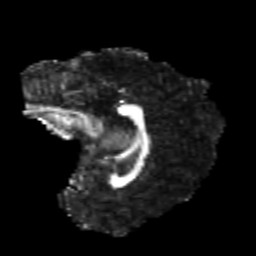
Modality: FA
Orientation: sagittal
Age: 25
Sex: male
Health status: healthy
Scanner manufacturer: philips
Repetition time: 7.386 s
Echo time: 0.08599 s